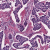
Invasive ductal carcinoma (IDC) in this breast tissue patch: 1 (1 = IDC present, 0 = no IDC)